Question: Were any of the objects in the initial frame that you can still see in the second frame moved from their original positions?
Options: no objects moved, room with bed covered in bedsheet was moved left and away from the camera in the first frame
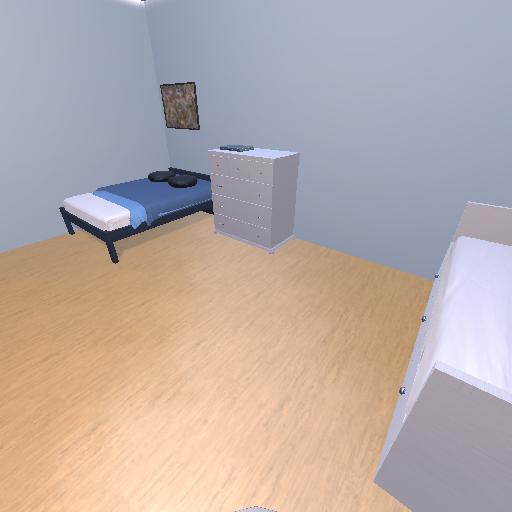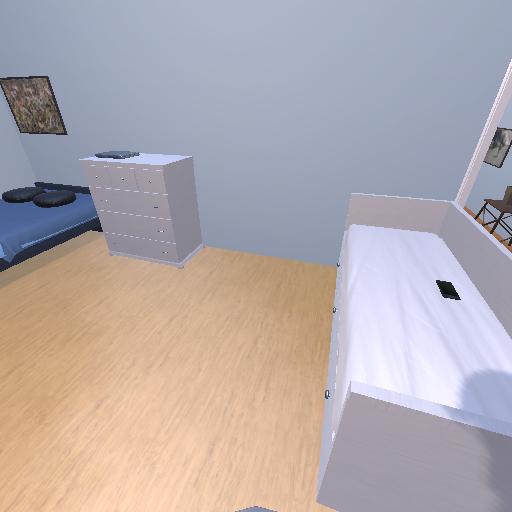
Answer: no objects moved